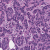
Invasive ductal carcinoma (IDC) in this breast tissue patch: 1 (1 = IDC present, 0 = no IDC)